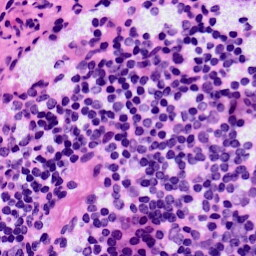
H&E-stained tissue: LymphNode